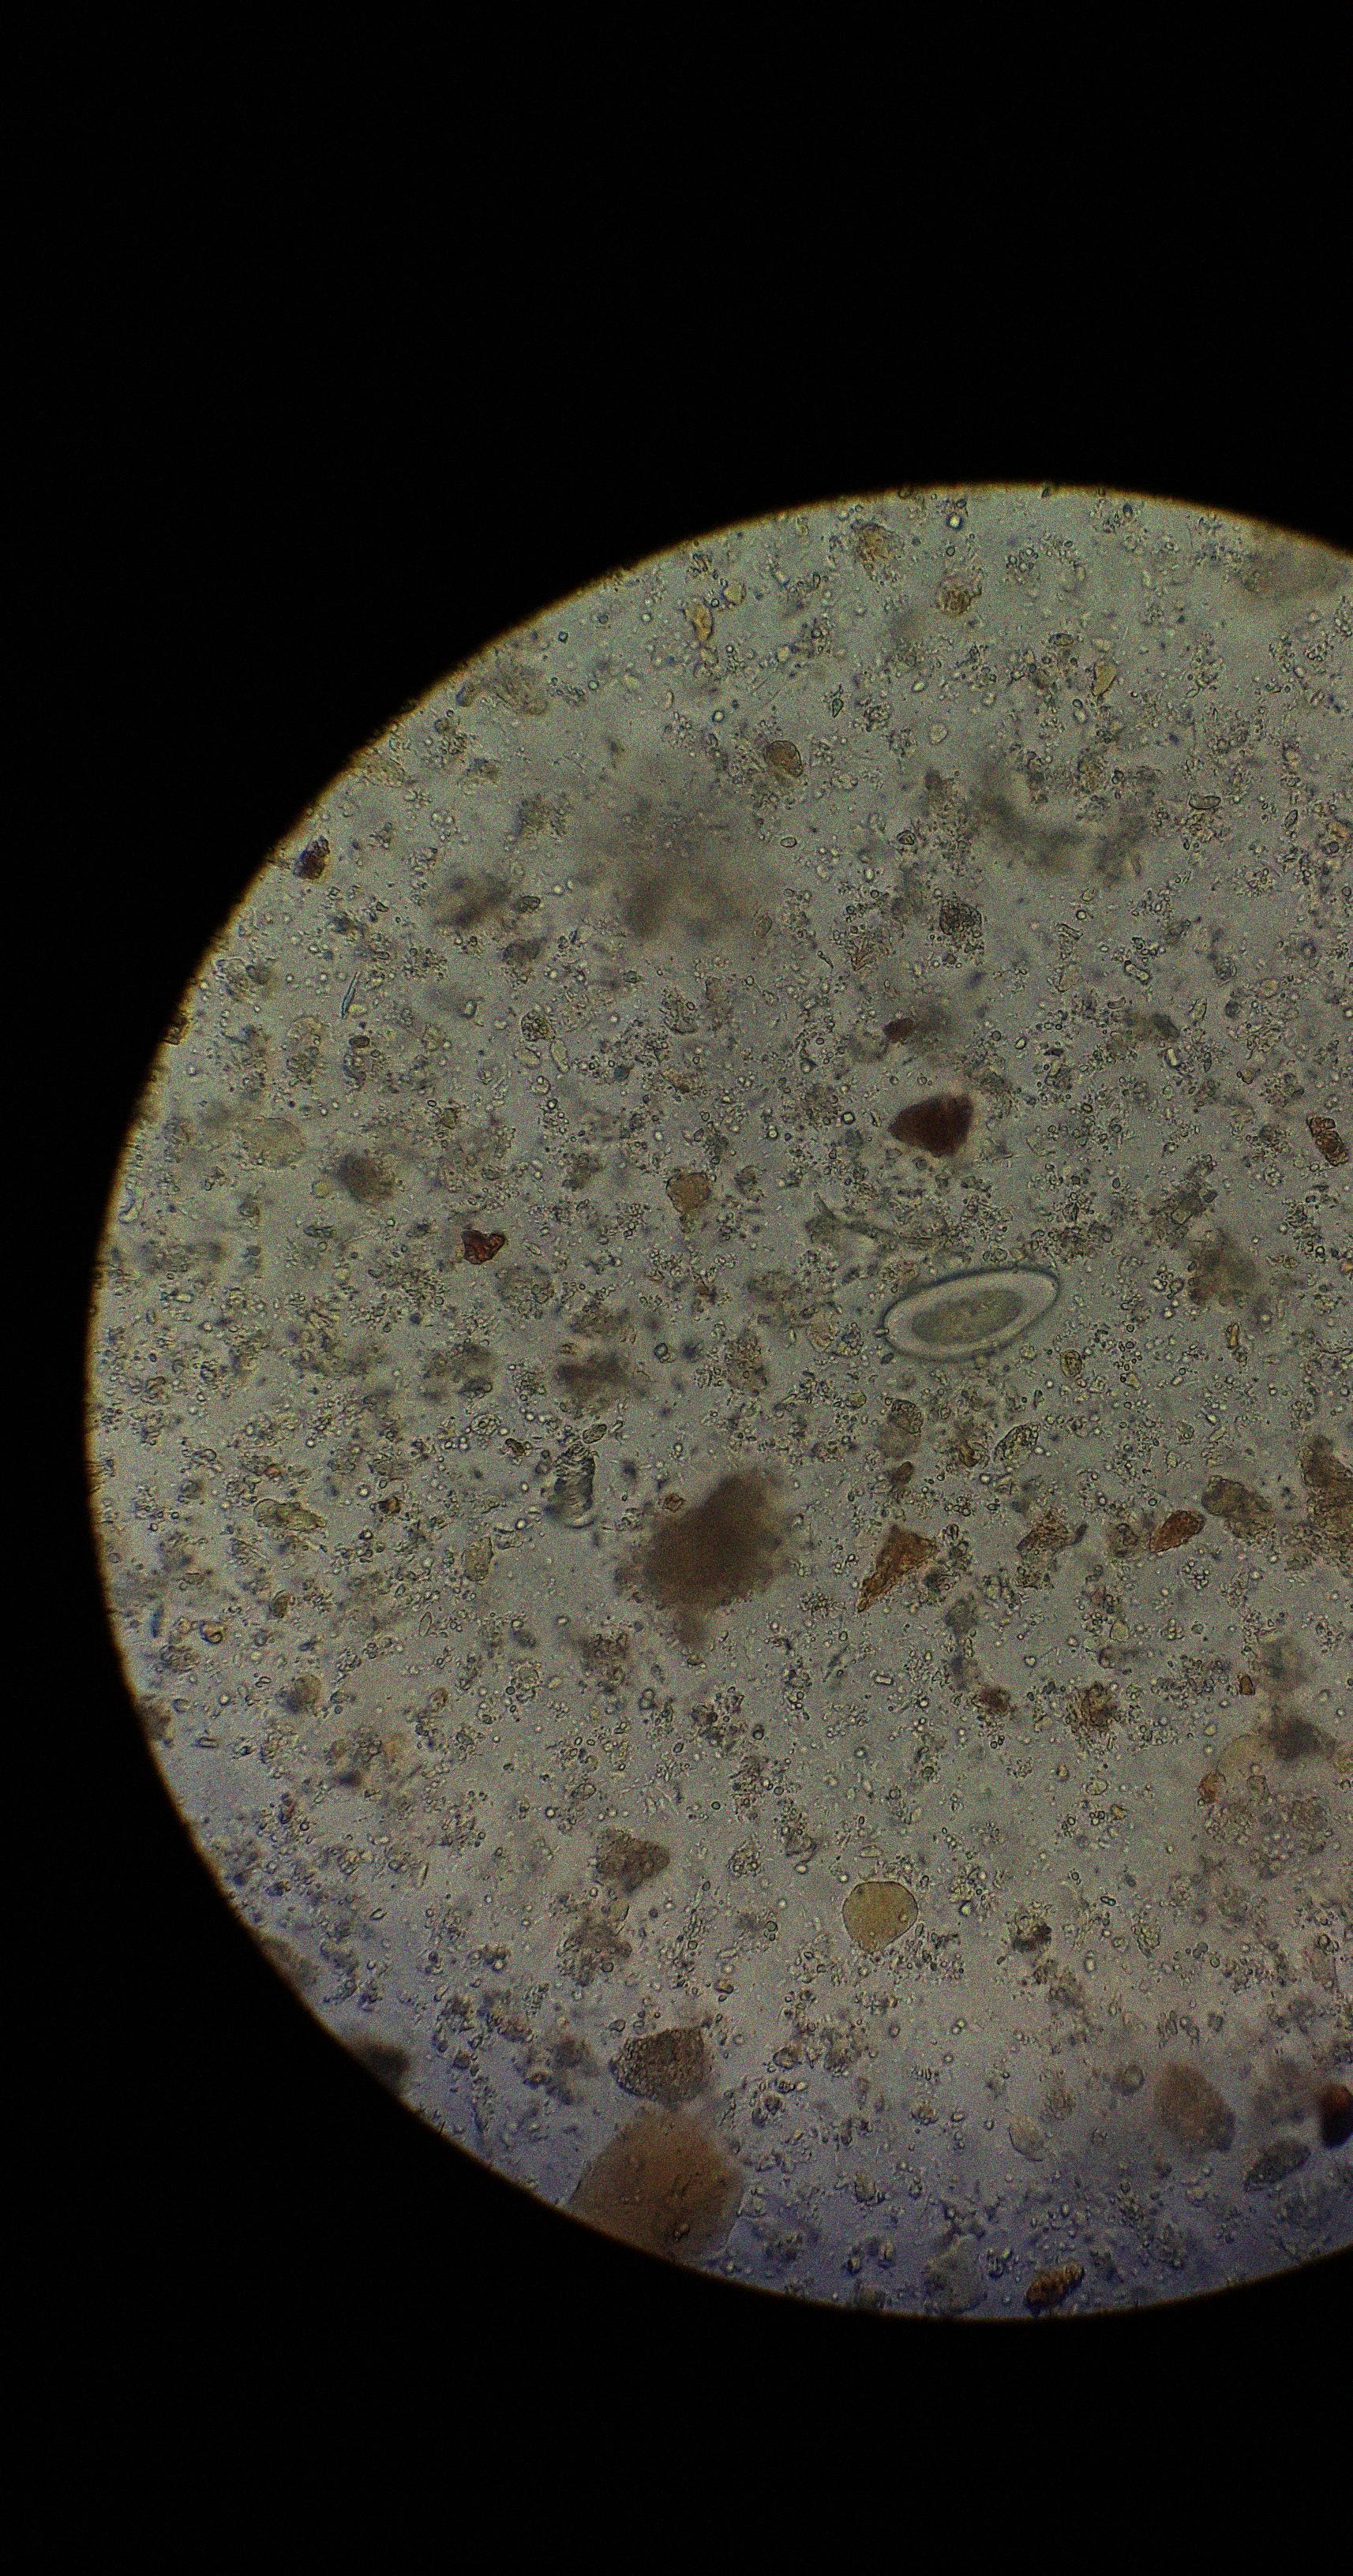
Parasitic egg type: Enterobius vermicularis